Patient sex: M
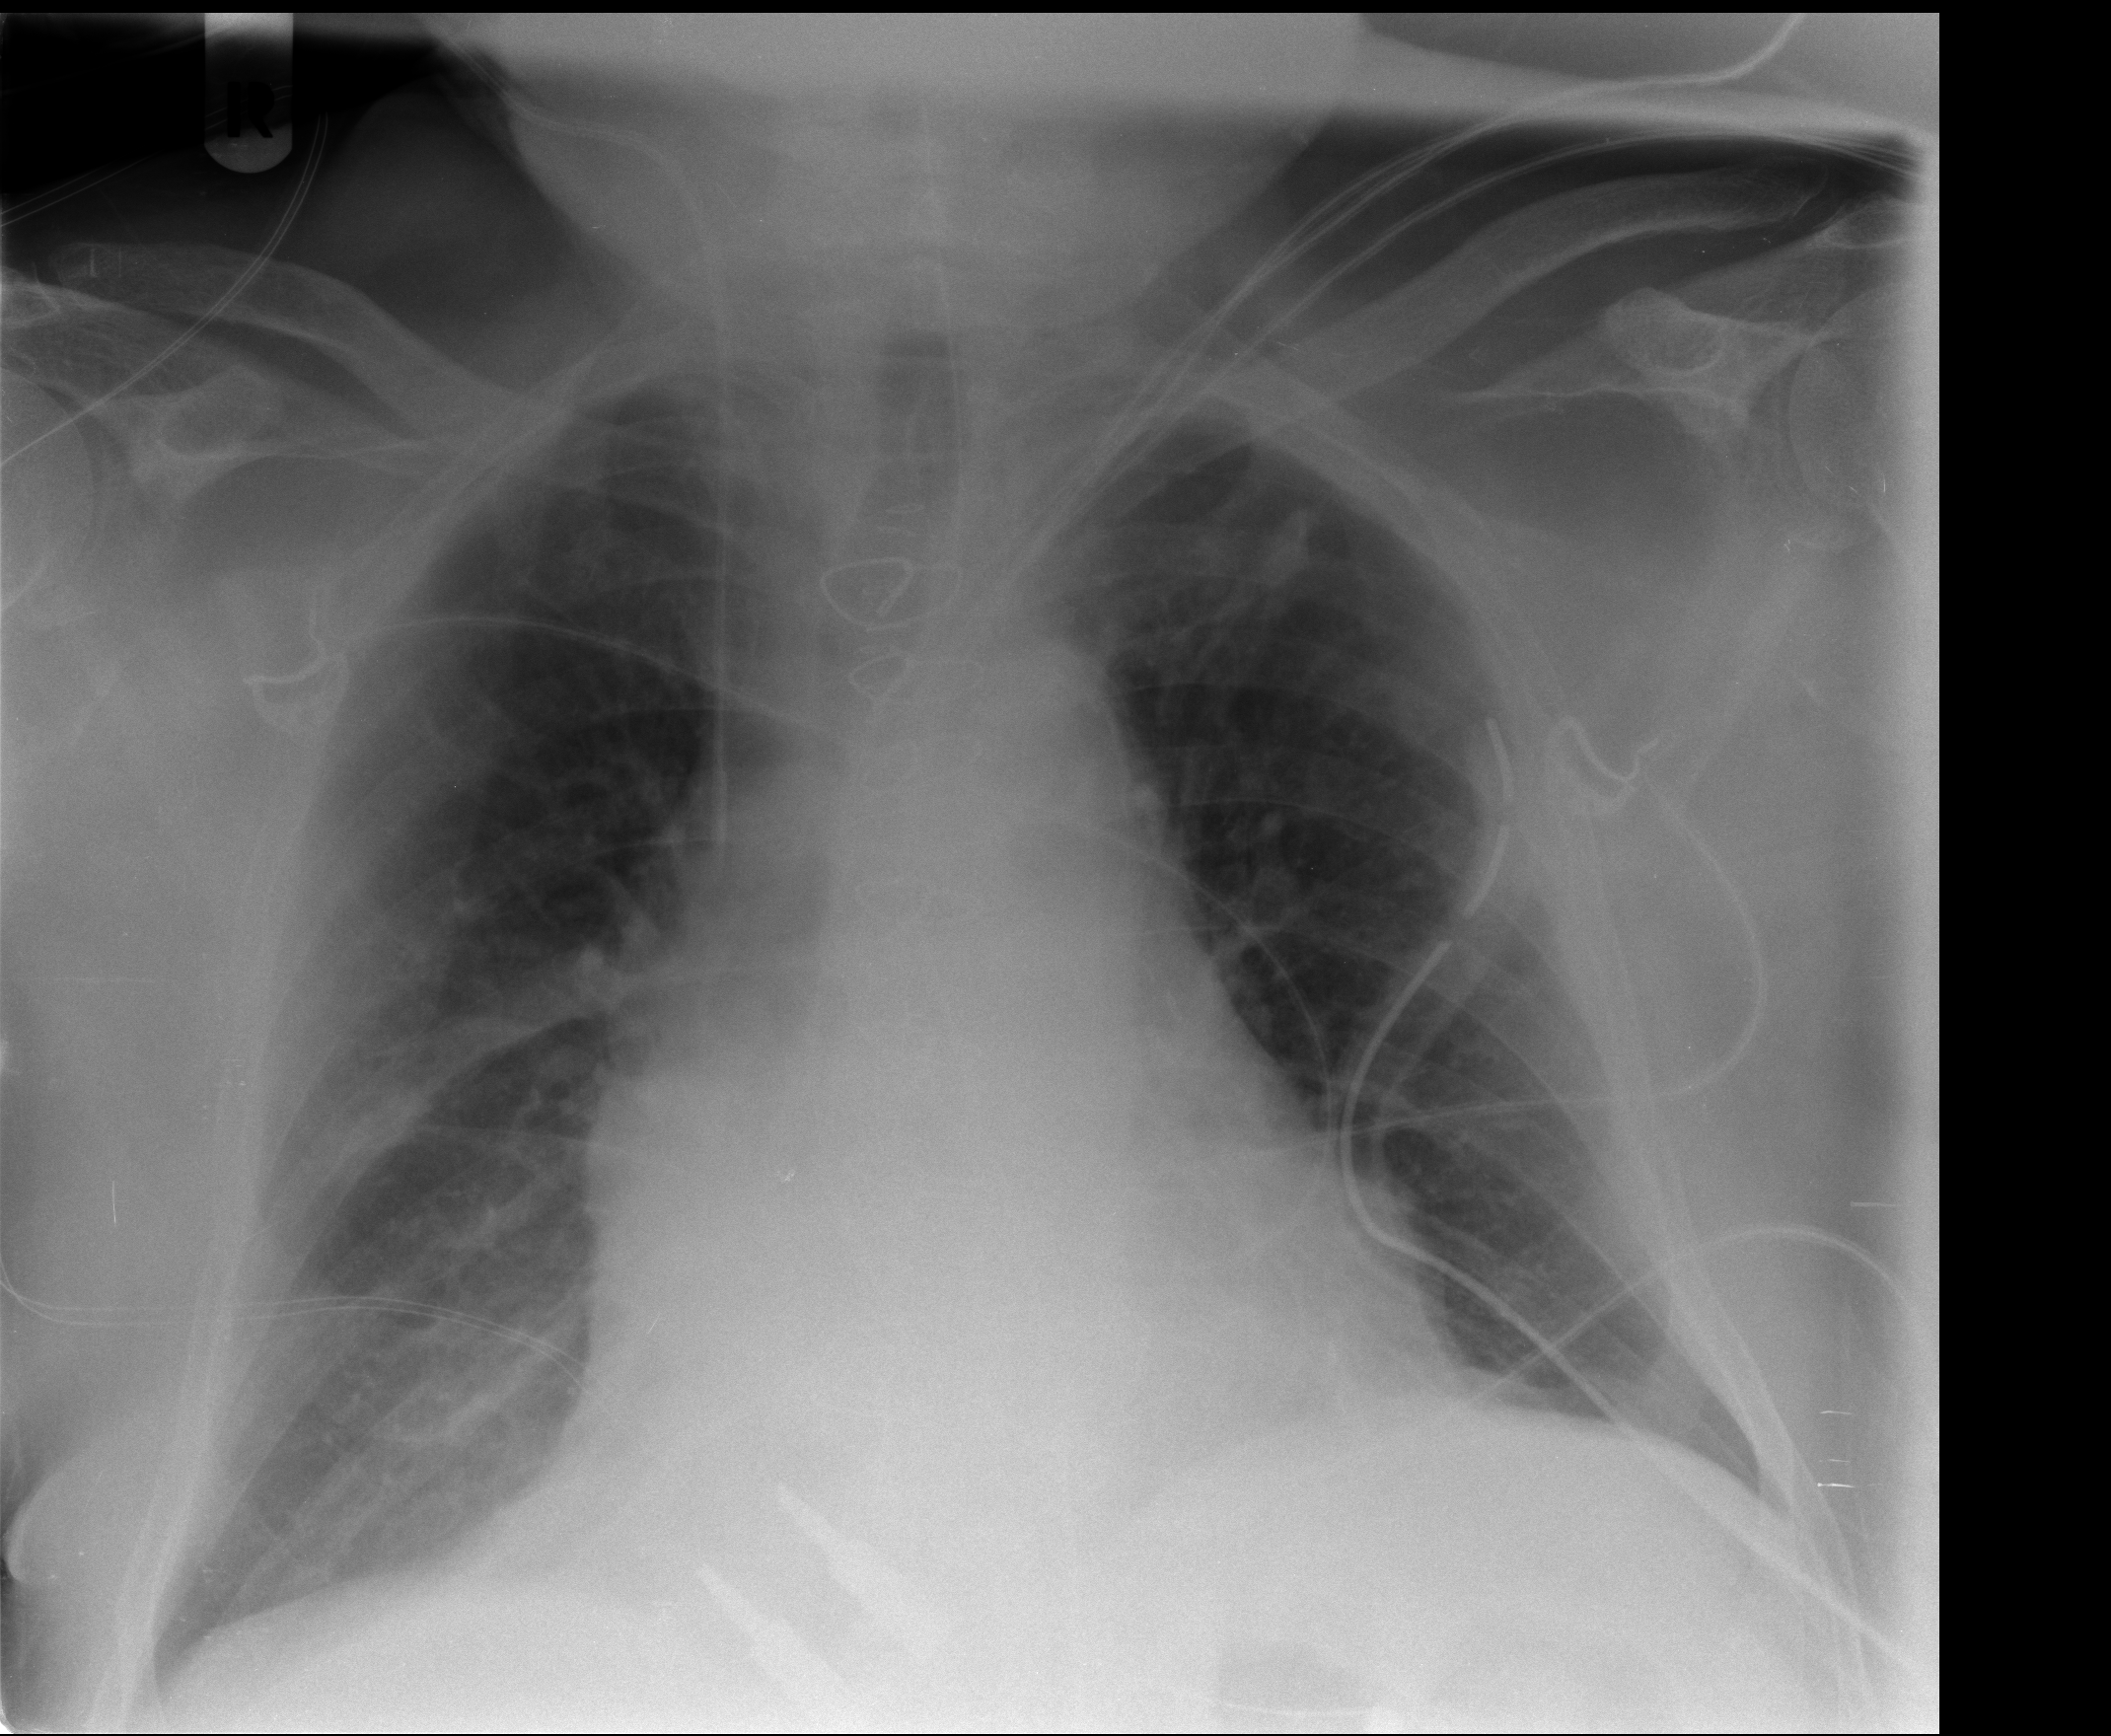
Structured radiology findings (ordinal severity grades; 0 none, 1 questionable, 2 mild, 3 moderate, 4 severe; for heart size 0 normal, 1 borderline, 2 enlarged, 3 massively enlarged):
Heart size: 2
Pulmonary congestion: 2
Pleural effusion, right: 0
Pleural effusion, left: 0
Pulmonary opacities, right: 0
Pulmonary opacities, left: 0
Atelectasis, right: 2
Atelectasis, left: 0